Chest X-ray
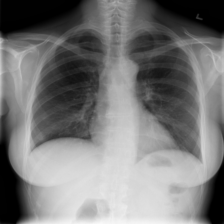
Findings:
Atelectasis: negative
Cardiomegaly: negative
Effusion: negative
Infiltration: negative
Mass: negative
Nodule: negative
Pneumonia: negative
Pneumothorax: negative
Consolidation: negative
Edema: negative
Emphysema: negative
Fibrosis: negative
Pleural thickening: negative
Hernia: negative